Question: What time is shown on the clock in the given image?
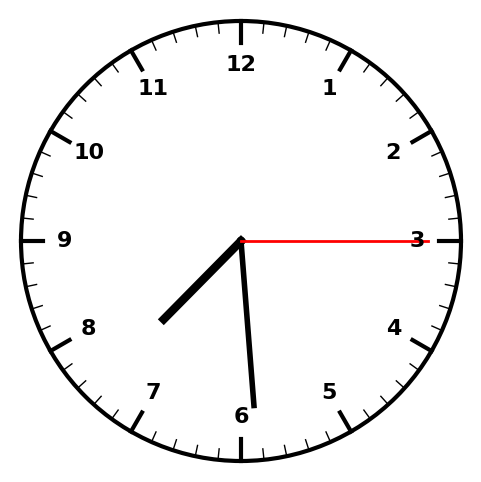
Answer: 07:29:15